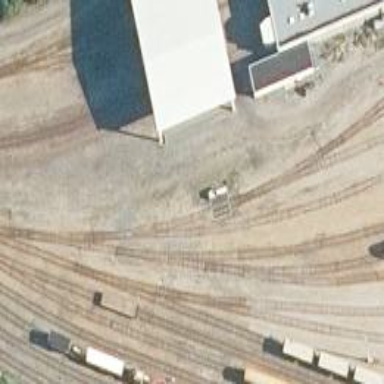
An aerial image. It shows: Railway spur service.